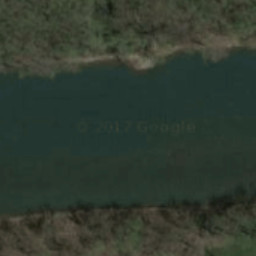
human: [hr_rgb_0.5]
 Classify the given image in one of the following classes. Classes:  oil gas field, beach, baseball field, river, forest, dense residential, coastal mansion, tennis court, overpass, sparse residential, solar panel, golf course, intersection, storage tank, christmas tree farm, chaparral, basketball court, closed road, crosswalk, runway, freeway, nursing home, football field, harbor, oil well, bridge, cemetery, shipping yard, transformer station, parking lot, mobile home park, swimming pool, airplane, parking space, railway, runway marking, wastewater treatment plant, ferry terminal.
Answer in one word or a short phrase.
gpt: river